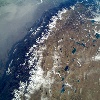
Label: land